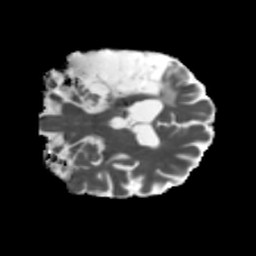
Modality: MD
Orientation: coronal
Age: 51
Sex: male
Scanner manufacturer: siemens
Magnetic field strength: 3 T
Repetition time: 5.47 s
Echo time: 0.0854 s